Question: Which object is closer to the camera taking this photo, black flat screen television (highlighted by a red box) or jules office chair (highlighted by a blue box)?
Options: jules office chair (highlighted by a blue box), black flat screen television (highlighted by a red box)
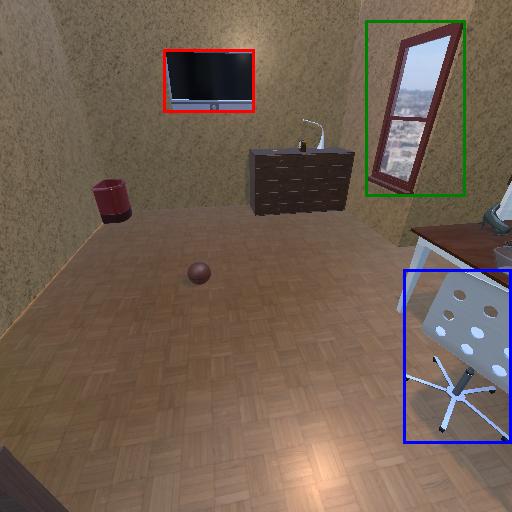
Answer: jules office chair (highlighted by a blue box)